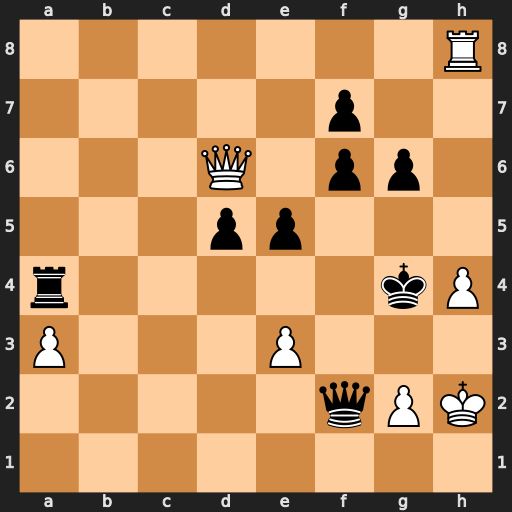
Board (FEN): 7R/5p2/3Q1pp1/3pp3/r5kP/P3P3/5qPK/8
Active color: w
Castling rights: -
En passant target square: -
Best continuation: Qd7+ f5 Qxa4+ f4 Qd1+